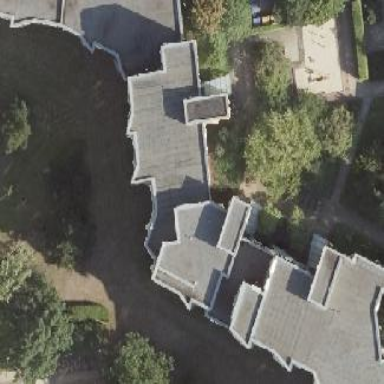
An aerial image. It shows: Apartment building with flat roof.